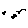
Label: bird